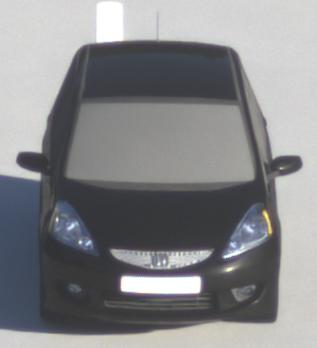
Make: Honda
Model: Jazz 1.2
Detailed model: Jazz (III) (11/08 - 04/11)
Model produced from: 2008/11
Model produced until: 2010/10
Doors: 5
Color: black
Road condition: dry road
Daytime: sunrise or sunset
Contrast: medium contrast